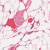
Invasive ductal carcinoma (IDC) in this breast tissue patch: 0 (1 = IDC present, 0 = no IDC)